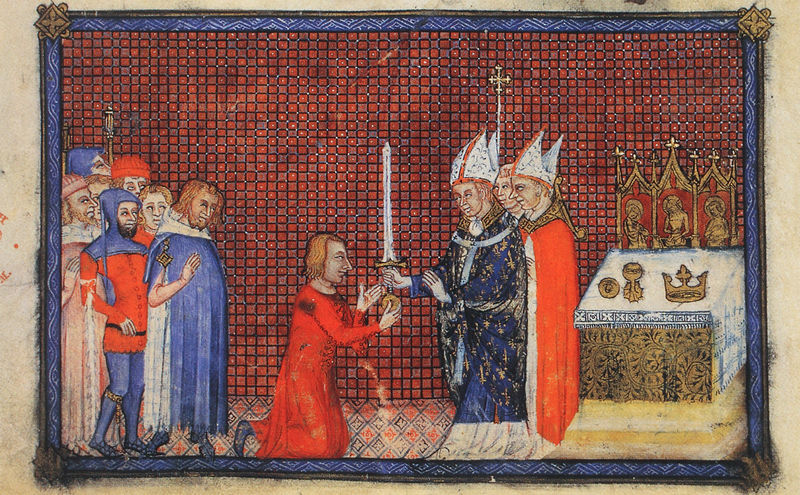
Titel: Buch zur Krönung Charles V von Frankreich/ Coronation Book of Charles V of France
Institution: British Library
Schlagwörter: blau, mann, umhang, menschen, hut, hüte, männer, rot, muster, ornament, teppich, falten, rahmen, kirche, gold, mantel, krone, bischof, ornamente, kerze, kreuz, schwert, knien, mosaik, ritter, altar, kniend, krönung, bischöfe, übergabe, kirchlich, lilien, kästchen, zepter, ehrung, weihe, weihung, ritterschlag